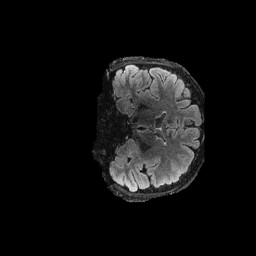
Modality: FLAIR
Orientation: coronal
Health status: ill
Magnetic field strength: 3 T